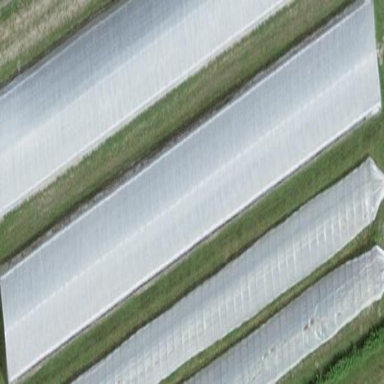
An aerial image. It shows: Greenhouse.